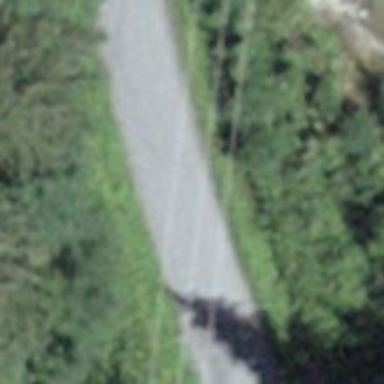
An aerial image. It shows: Tertiary road.